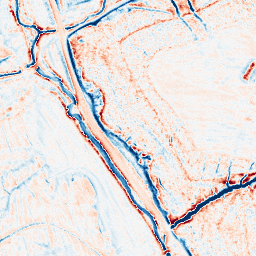
Category: edge_preserving
Decomposition family: anisotropic_diffusion
Decomposition parameters: iterations: 20
kappa: 100
gamma: 0.15
Upsampling method: regularized
Upsampling parameters: scale: 4
lambda_reg: 0.001
Upsampling scale: 4